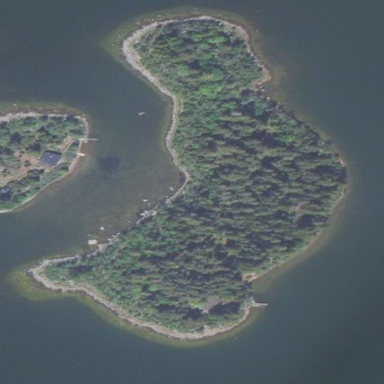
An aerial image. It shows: Islet along the natural coastline.